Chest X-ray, AP view. Patient: 69 years old, sex M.
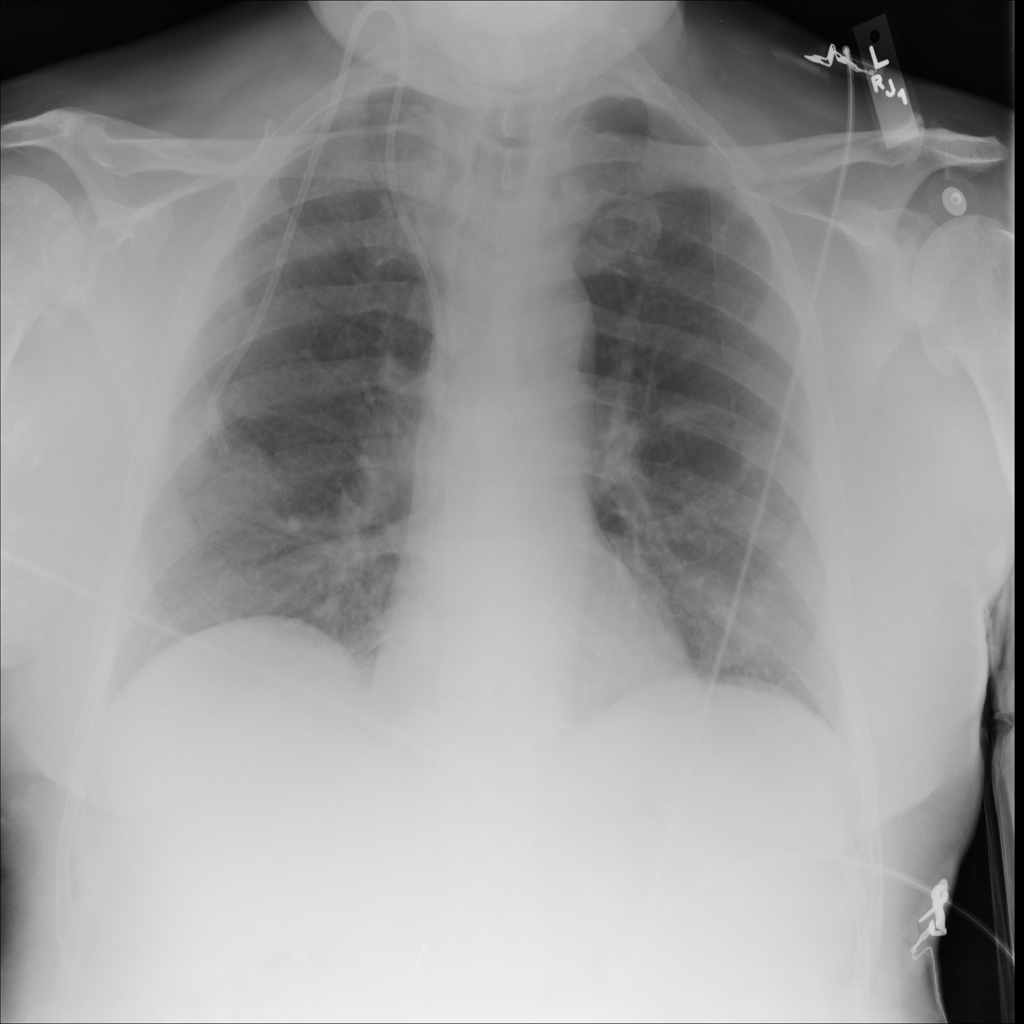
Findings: No Finding